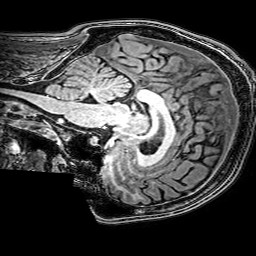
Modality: T1w
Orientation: sagittal
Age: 26
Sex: male
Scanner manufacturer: philips
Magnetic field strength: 3 T
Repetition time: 0.009 s
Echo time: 0.0035 s